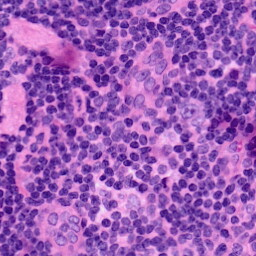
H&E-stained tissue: LymphNode